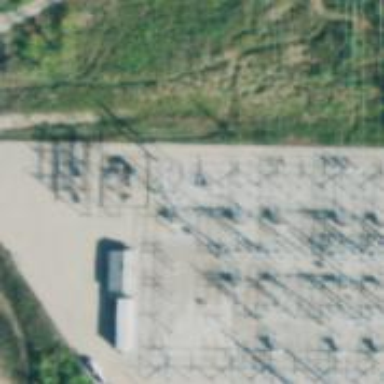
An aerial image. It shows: Switch for power supply.